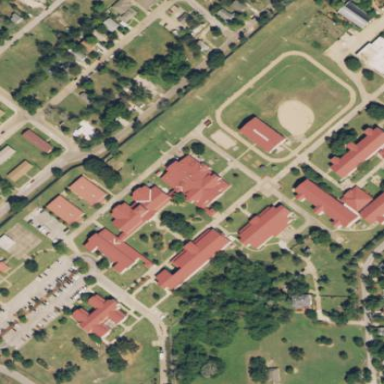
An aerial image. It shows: Prison.